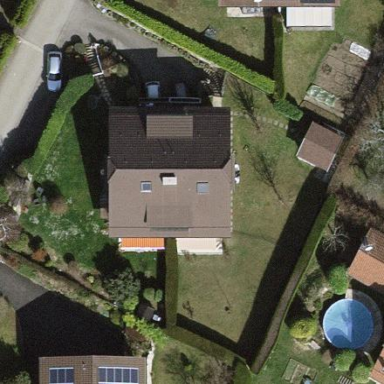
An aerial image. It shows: Simple and straightforward house.